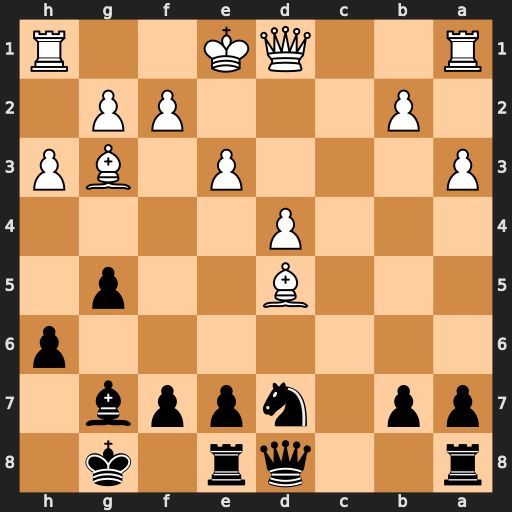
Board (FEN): r2qr1k1/pp1nppb1/7p/3B2p1/3P4/P3P1BP/1P3PP1/R2QK2R
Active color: b
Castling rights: KQ
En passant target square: -
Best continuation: Qa5+ b4 Qxd5